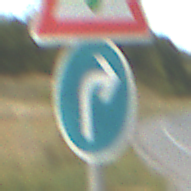
Verkehrszeichen: VorgeschriebeneFahrtrichtungRechts
Zusatzzeichen oben: Lichtzeichenanlage
Umgebung: Outdoor, RoadRail
Tageszeit: SunriseSunset
Wetter: PartlyCloudy
Licht: Natural
Jahreszeit: NotSpecified
Kontrast: MediumContrast